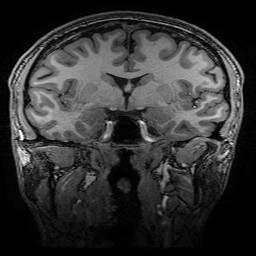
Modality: T1w
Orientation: sagittal
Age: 23
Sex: male
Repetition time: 0.0077 s
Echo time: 0.0034 s